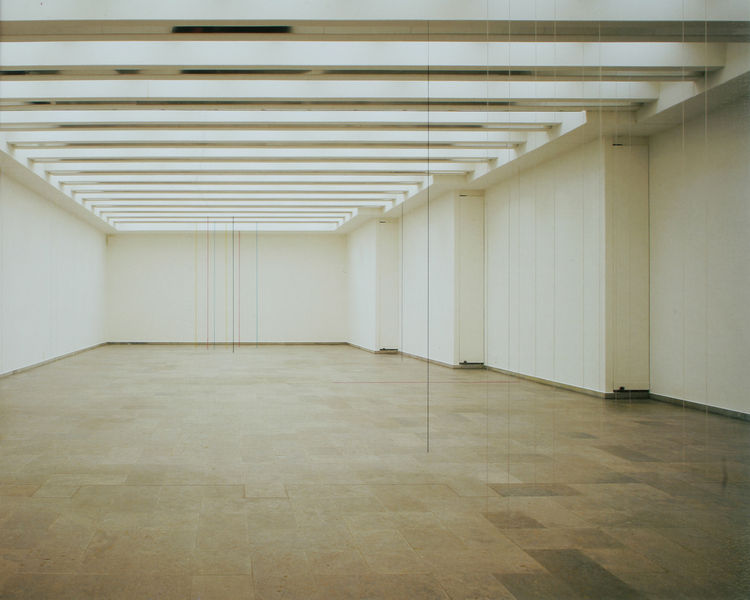
Künstler: Fred Sandback
Schlagwörter: weiß, braun, grau, lampe, lampen, licht, marmor, raum, schwarz, zimmer, wand, architektur, weite, boden, schnur, schnüre, decke, ecke, perspektive, parkett, leer, leere, linien, saal, seile, treppen, streifen, balken, konzentration, foto, wände, wei, fussboden, offen, stangen, minimalismus, fliesen, ketten, quer, holzdecke, kacheln, senkrecht, ecken, stäbe, schiefer, struktur, platten, marmorboden, fäden, sol, lewitt, draht, installation, drähte, querbalken, oberlicht, lichtschacht, schieferplatten, sol lewitt, instalation, rauminstallation, deckenträger, fächerartig, lichtschäcte, llicht, museumsraum, querblaken, schieferplaten